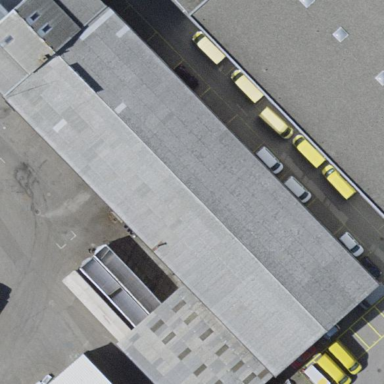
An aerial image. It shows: Industrial building.